Interaction volume radius: 10 \u00c5
Interaction volume height: 10 \u00c5
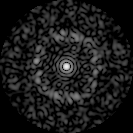
Disorder parameter: 0.8364